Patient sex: M
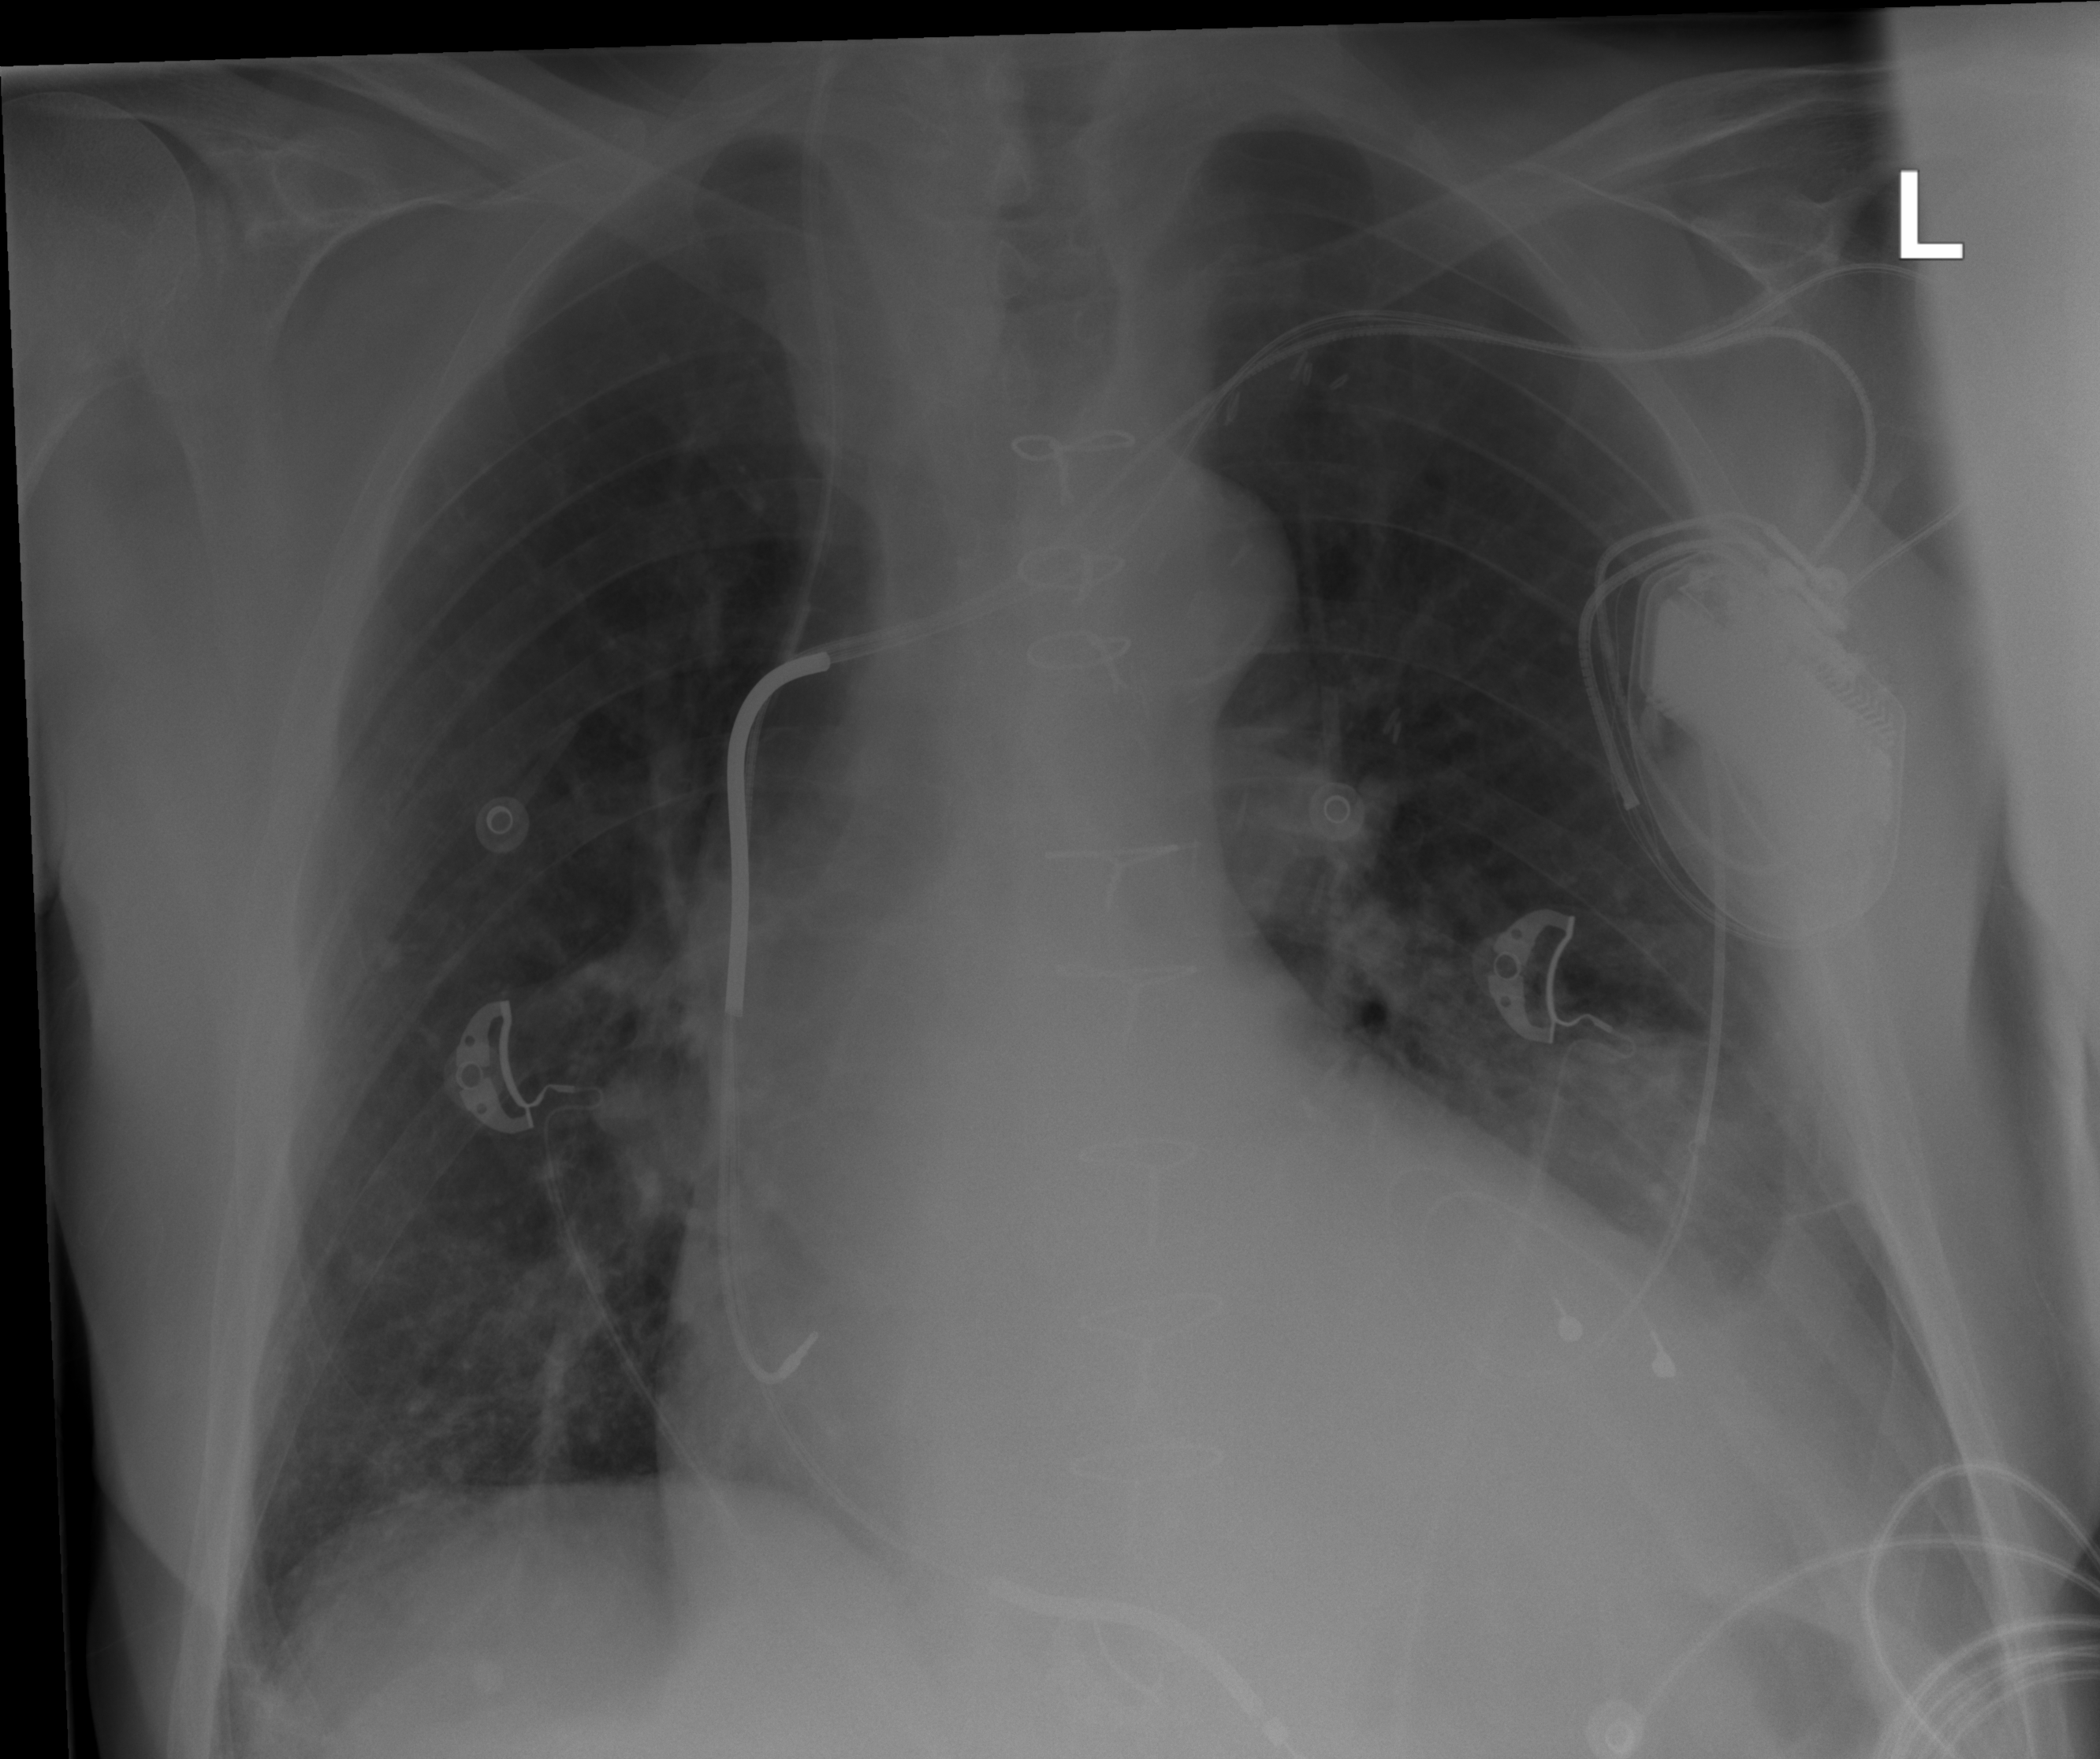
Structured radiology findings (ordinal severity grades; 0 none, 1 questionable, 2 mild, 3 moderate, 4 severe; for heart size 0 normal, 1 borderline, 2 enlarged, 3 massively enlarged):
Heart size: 2
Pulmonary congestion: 0
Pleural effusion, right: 0
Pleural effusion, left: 2
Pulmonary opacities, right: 0
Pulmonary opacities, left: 0
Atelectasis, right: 0
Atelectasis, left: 2